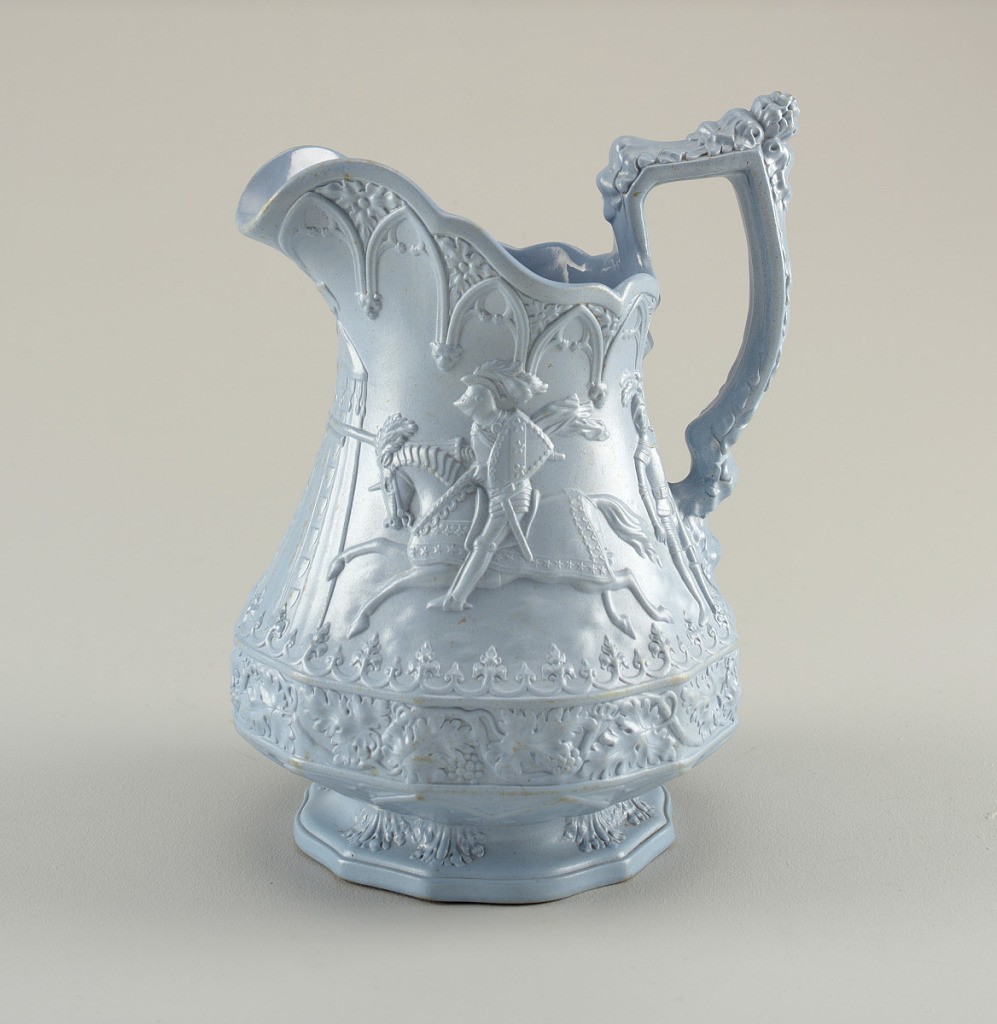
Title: Jug
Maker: W. Ridgway & Company, Hanley and Shelton, Staffordshire, England, active ca. 1830 - 1854
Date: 1840
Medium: Glazed stoneware
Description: A highly decorative blue jug with detail on the body, spout and handle. The center depicts a knight riding a horse in an outdoor scene.